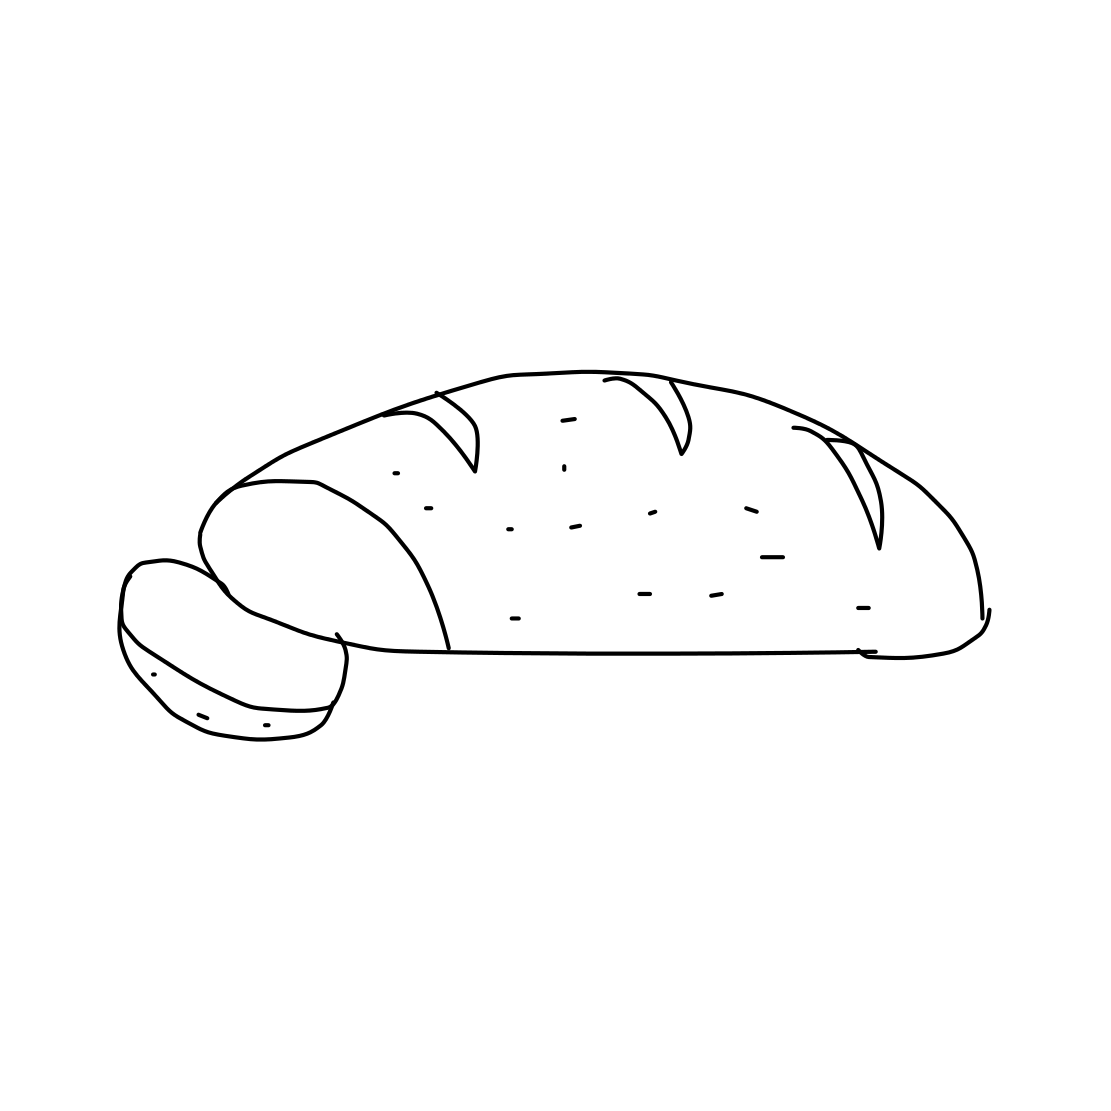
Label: bread